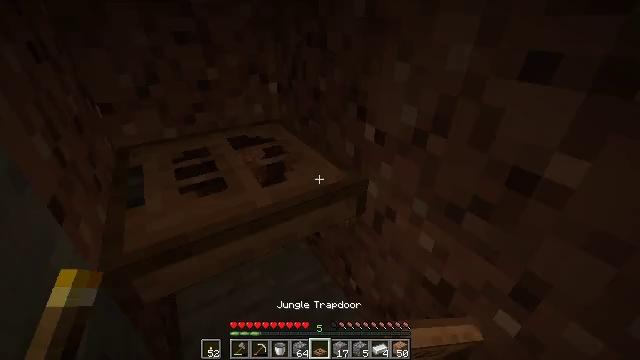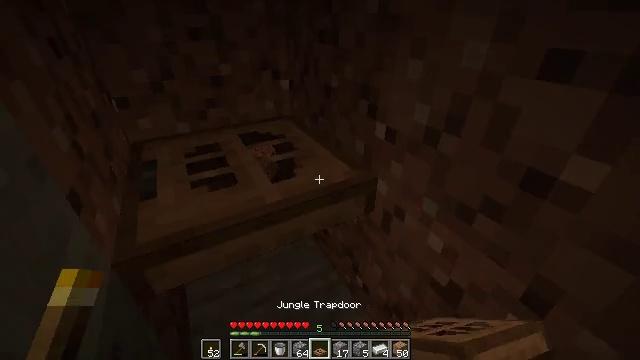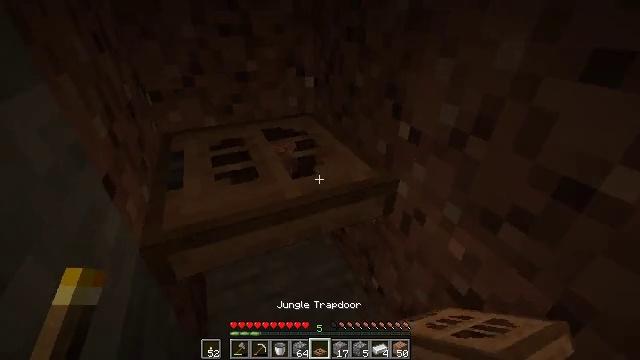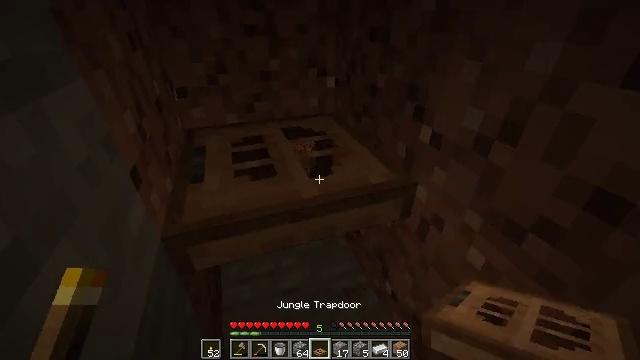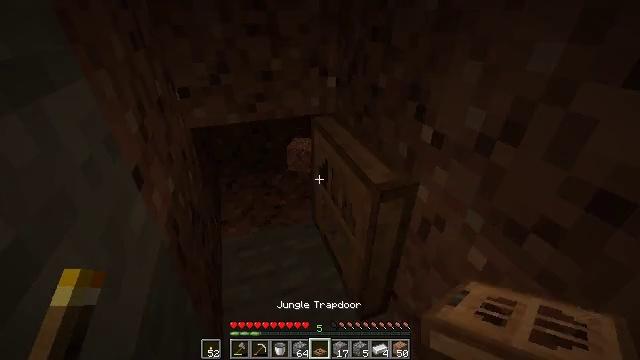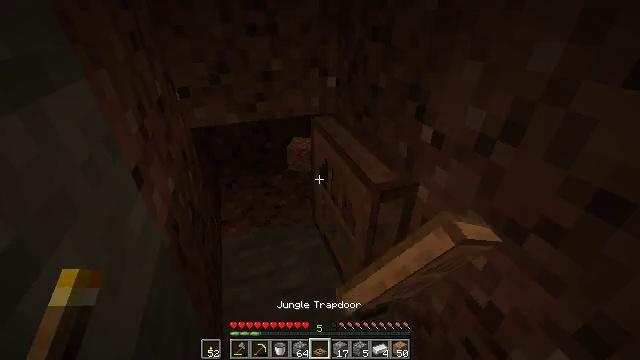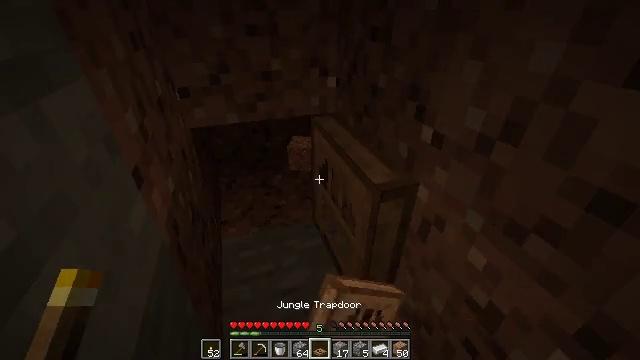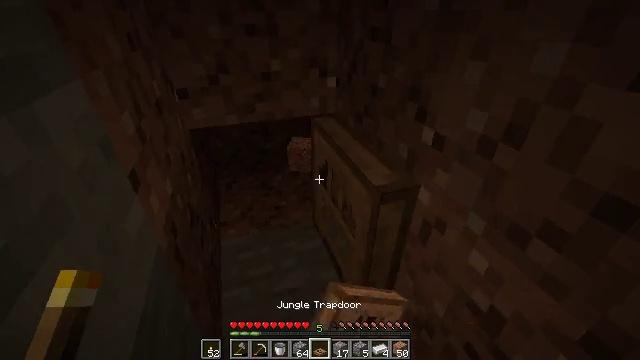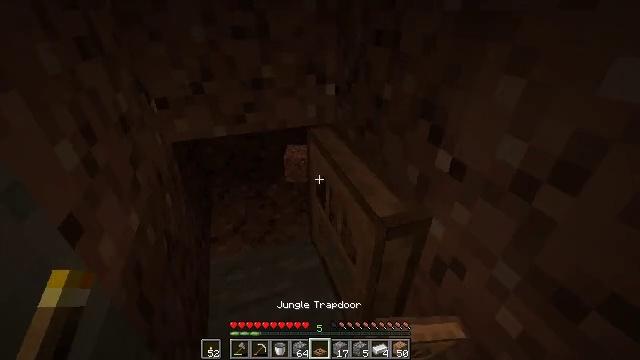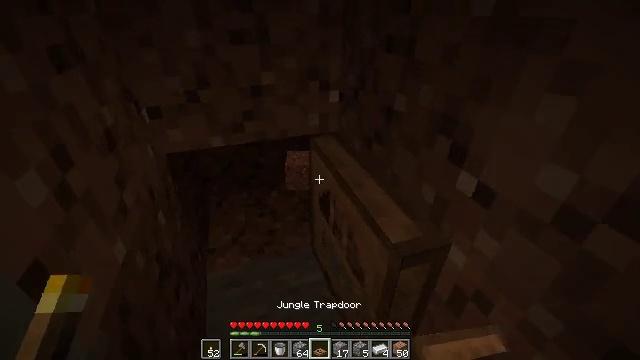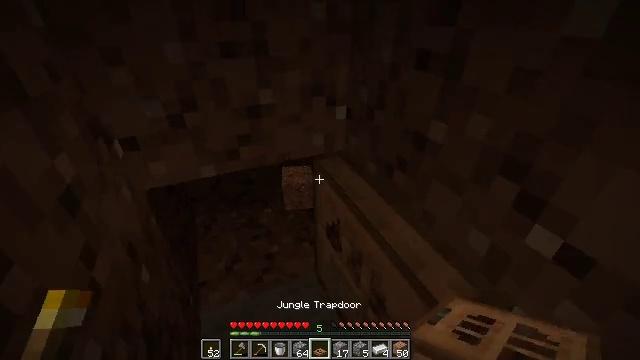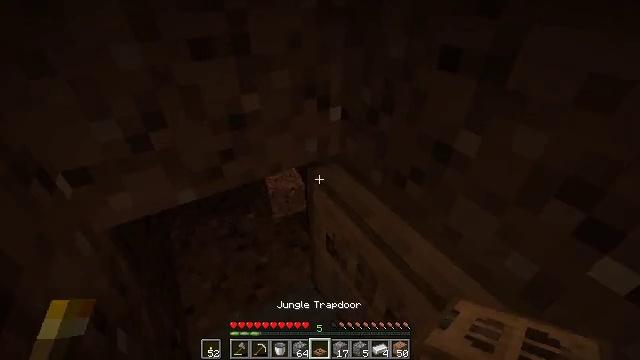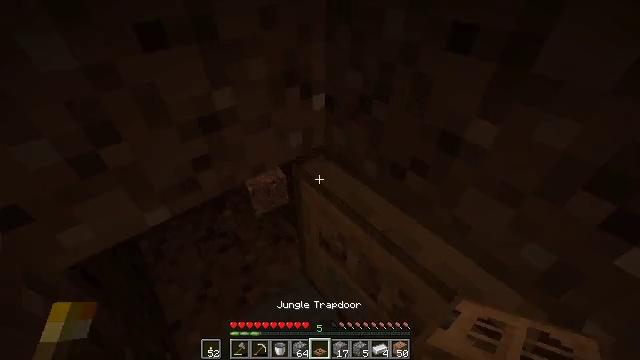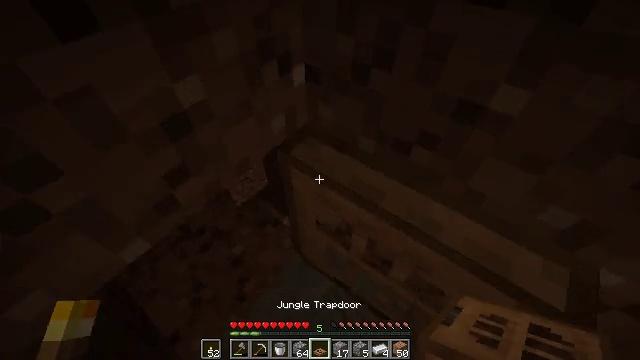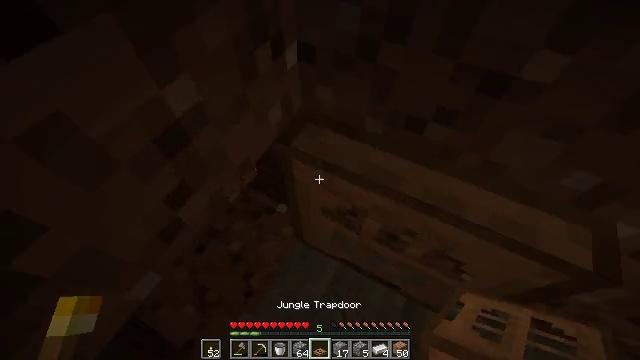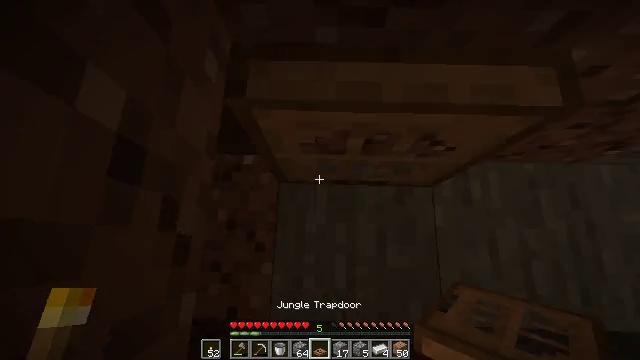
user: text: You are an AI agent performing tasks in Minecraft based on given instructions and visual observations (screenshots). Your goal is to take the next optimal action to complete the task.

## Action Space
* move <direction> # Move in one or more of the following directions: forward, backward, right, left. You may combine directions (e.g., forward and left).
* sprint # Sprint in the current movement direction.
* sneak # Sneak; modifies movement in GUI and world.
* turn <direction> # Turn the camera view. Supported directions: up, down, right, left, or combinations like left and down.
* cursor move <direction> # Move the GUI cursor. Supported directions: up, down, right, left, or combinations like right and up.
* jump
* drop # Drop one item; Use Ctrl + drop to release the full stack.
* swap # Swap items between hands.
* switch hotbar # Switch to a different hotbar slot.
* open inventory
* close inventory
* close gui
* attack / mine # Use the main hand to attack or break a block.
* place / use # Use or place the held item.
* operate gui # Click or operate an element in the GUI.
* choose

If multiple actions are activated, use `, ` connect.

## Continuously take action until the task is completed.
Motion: motion action
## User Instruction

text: Break the jungle trapdoor to collect it.
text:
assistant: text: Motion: turn left
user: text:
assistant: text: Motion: turn left
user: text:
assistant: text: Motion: turn left
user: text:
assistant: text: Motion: use / place
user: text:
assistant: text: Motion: use / place
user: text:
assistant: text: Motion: use / place
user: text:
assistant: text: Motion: move forward
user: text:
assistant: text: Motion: move forward
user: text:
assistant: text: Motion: move forward and move left
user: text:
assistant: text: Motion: move forward and move left, turn right
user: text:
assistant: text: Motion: move forward and move left, turn right and down
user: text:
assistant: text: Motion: move forward and move left, turn right and down
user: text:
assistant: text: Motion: move forward and move left, turn right and down
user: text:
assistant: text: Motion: move forward and move left, turn right and down
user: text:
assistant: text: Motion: turn right and down
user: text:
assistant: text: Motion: turn right and down, use / place
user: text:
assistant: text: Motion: turn right and up, use / place
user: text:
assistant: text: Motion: turn up, use / place
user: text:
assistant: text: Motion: turn up
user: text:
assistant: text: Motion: turn left and up
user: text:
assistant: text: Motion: turn left and up
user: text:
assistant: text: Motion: turn left and up
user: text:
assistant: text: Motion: turn up
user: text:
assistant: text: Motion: no_op
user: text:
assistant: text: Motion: turn down
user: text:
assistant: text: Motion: turn right and down
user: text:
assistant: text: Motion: turn right and down
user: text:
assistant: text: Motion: no_op
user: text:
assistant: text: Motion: no_op
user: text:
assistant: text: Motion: turn left and down, use / place